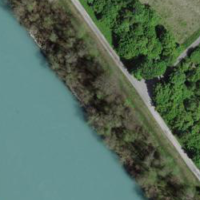
EUNIS habitat code: 25
Species observed at this site:
Juglans regia
Urtica dioica
Aegopodium podagraria